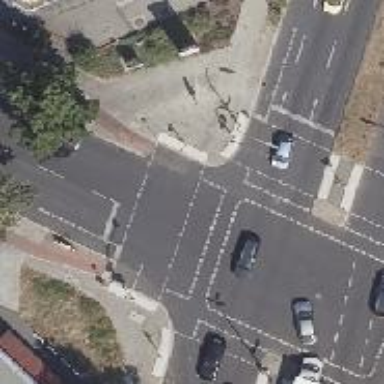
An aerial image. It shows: Road with traffic signals.